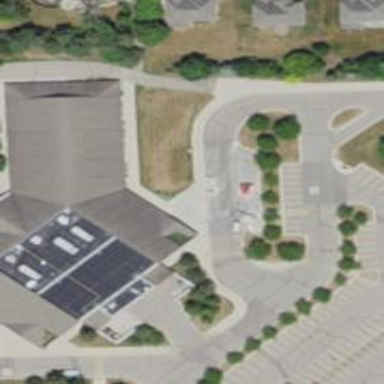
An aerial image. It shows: Parking space.